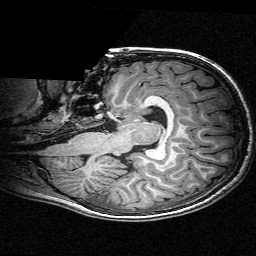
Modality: T1w
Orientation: sagittal
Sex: female